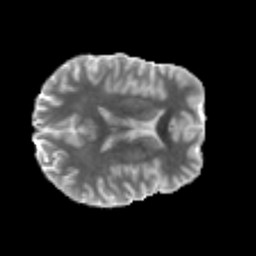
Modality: MD
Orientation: axial
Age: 24
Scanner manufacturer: philips
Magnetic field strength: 3 T
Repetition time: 8.6 s
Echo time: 0.127 s